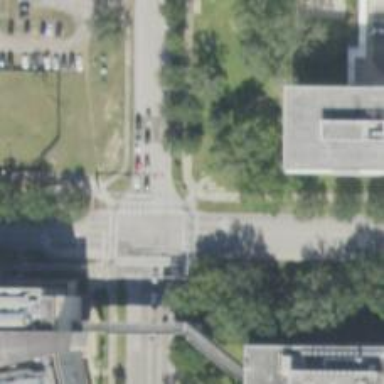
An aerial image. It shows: Footway alongside parkway.